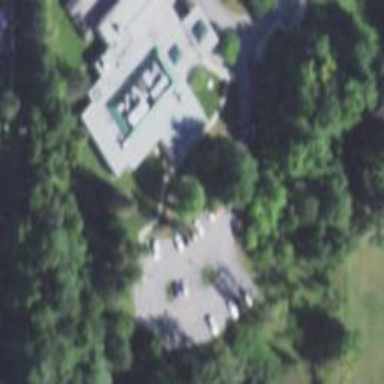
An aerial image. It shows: Office building.